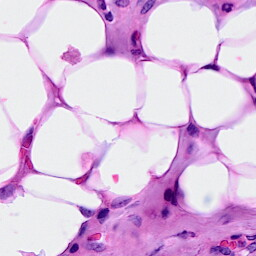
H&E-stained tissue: Breast